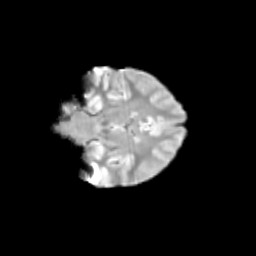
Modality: T2w
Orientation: coronal
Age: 11
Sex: female
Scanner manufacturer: siemens
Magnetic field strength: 3 T
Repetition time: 3.8 s
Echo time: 0.07 s